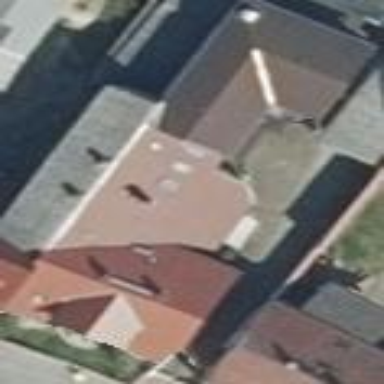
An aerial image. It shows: Residential building.